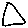
Label: triangle